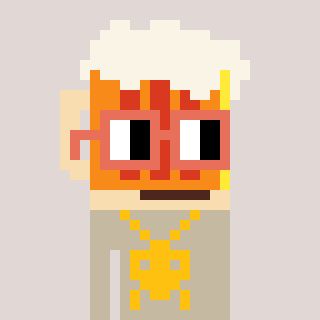
a pixel art character with square orange glasses, a beer-shaped head and a bege-colored body on a warm background